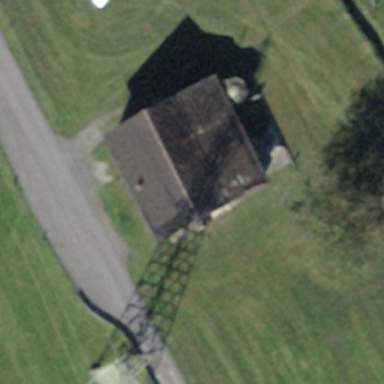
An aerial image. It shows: Farm auxiliary building.